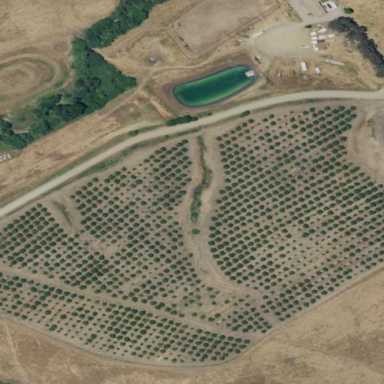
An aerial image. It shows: Orchard.